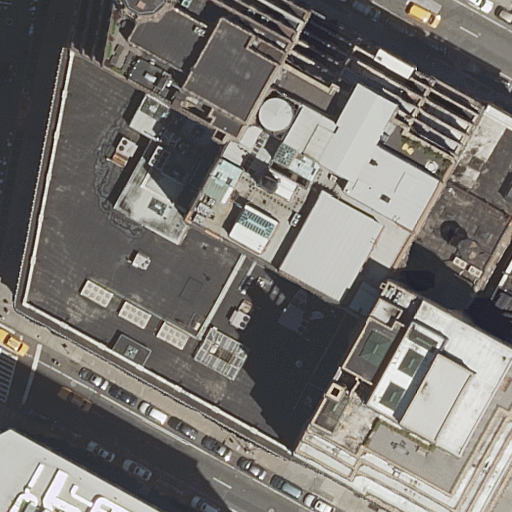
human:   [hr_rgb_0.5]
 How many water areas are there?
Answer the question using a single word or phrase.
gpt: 0

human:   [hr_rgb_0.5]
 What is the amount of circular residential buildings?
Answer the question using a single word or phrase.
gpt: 0

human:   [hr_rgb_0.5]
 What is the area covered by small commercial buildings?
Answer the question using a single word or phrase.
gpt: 0m2

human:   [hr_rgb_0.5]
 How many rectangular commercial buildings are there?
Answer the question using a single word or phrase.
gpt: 0

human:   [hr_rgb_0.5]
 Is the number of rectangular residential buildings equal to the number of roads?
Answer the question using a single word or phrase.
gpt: no

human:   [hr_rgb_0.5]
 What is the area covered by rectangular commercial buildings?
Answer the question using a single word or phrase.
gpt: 0m2

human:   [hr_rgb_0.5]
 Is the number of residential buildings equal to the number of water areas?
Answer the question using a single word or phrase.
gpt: no

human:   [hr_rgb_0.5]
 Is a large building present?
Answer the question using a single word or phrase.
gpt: yes

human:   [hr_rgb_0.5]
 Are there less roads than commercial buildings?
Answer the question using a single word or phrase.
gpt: no

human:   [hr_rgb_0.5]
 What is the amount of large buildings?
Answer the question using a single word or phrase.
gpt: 5

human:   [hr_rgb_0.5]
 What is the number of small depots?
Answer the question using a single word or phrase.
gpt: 0

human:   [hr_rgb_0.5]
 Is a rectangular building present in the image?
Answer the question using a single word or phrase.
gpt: yes

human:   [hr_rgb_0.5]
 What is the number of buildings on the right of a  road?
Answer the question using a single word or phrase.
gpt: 6

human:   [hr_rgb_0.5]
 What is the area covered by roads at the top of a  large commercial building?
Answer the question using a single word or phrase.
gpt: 0m2

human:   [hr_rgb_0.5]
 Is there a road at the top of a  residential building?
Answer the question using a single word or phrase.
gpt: yes

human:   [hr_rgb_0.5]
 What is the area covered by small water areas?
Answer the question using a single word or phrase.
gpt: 0m2

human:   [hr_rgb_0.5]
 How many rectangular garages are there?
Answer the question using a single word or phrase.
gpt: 0

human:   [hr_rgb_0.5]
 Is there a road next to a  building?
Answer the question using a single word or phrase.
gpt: yes

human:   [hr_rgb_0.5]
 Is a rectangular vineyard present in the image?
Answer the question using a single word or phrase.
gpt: no

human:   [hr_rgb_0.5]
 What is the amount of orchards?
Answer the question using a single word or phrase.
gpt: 0

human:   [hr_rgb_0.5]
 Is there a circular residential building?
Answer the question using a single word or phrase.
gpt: no

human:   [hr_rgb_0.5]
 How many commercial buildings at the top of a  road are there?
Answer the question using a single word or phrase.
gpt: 0

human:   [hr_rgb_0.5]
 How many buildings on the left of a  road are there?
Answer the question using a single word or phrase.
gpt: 3

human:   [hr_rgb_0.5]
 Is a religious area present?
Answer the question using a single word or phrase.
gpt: no

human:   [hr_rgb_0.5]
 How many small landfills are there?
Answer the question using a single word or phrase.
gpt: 0

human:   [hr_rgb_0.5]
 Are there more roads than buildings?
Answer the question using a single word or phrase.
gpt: no

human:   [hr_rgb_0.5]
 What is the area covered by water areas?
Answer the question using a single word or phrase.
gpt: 0m2

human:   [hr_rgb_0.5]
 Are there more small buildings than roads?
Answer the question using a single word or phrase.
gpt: yes

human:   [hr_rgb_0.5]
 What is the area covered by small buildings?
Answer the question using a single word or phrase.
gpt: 193m2

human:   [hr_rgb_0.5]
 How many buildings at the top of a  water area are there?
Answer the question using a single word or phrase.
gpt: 0

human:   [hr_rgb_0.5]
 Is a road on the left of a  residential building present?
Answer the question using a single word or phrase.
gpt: yes

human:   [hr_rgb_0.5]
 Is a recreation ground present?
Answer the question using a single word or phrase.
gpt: no

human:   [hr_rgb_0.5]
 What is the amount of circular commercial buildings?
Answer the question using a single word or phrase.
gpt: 0

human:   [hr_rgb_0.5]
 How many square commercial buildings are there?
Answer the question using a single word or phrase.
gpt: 0

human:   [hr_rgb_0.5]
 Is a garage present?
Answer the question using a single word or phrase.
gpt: no

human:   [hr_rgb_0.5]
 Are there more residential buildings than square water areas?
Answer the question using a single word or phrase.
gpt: yes